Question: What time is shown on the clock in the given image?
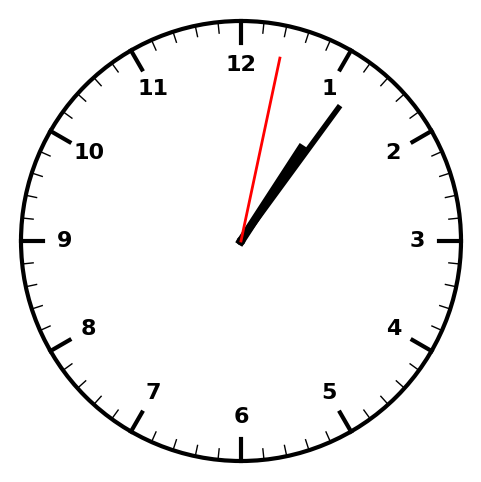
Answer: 01:06:02